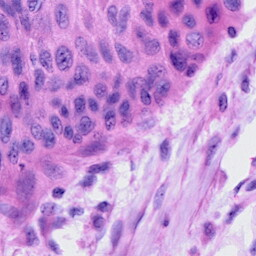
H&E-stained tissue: Cervix